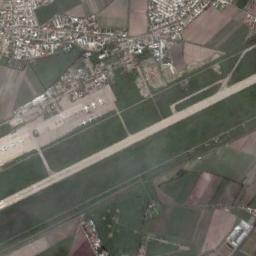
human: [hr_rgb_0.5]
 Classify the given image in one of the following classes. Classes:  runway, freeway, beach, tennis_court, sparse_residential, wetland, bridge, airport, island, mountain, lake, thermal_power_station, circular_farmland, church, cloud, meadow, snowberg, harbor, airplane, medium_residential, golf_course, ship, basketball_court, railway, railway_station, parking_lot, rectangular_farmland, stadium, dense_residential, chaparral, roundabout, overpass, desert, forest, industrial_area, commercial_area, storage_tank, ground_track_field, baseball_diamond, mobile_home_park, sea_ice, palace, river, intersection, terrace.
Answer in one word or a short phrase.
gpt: airport